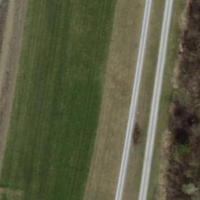
EUNIS habitat code: 25
Species observed at this site:
Lasiommata megera
Hippophae rhamnoides
Berberis vulgaris